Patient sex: F
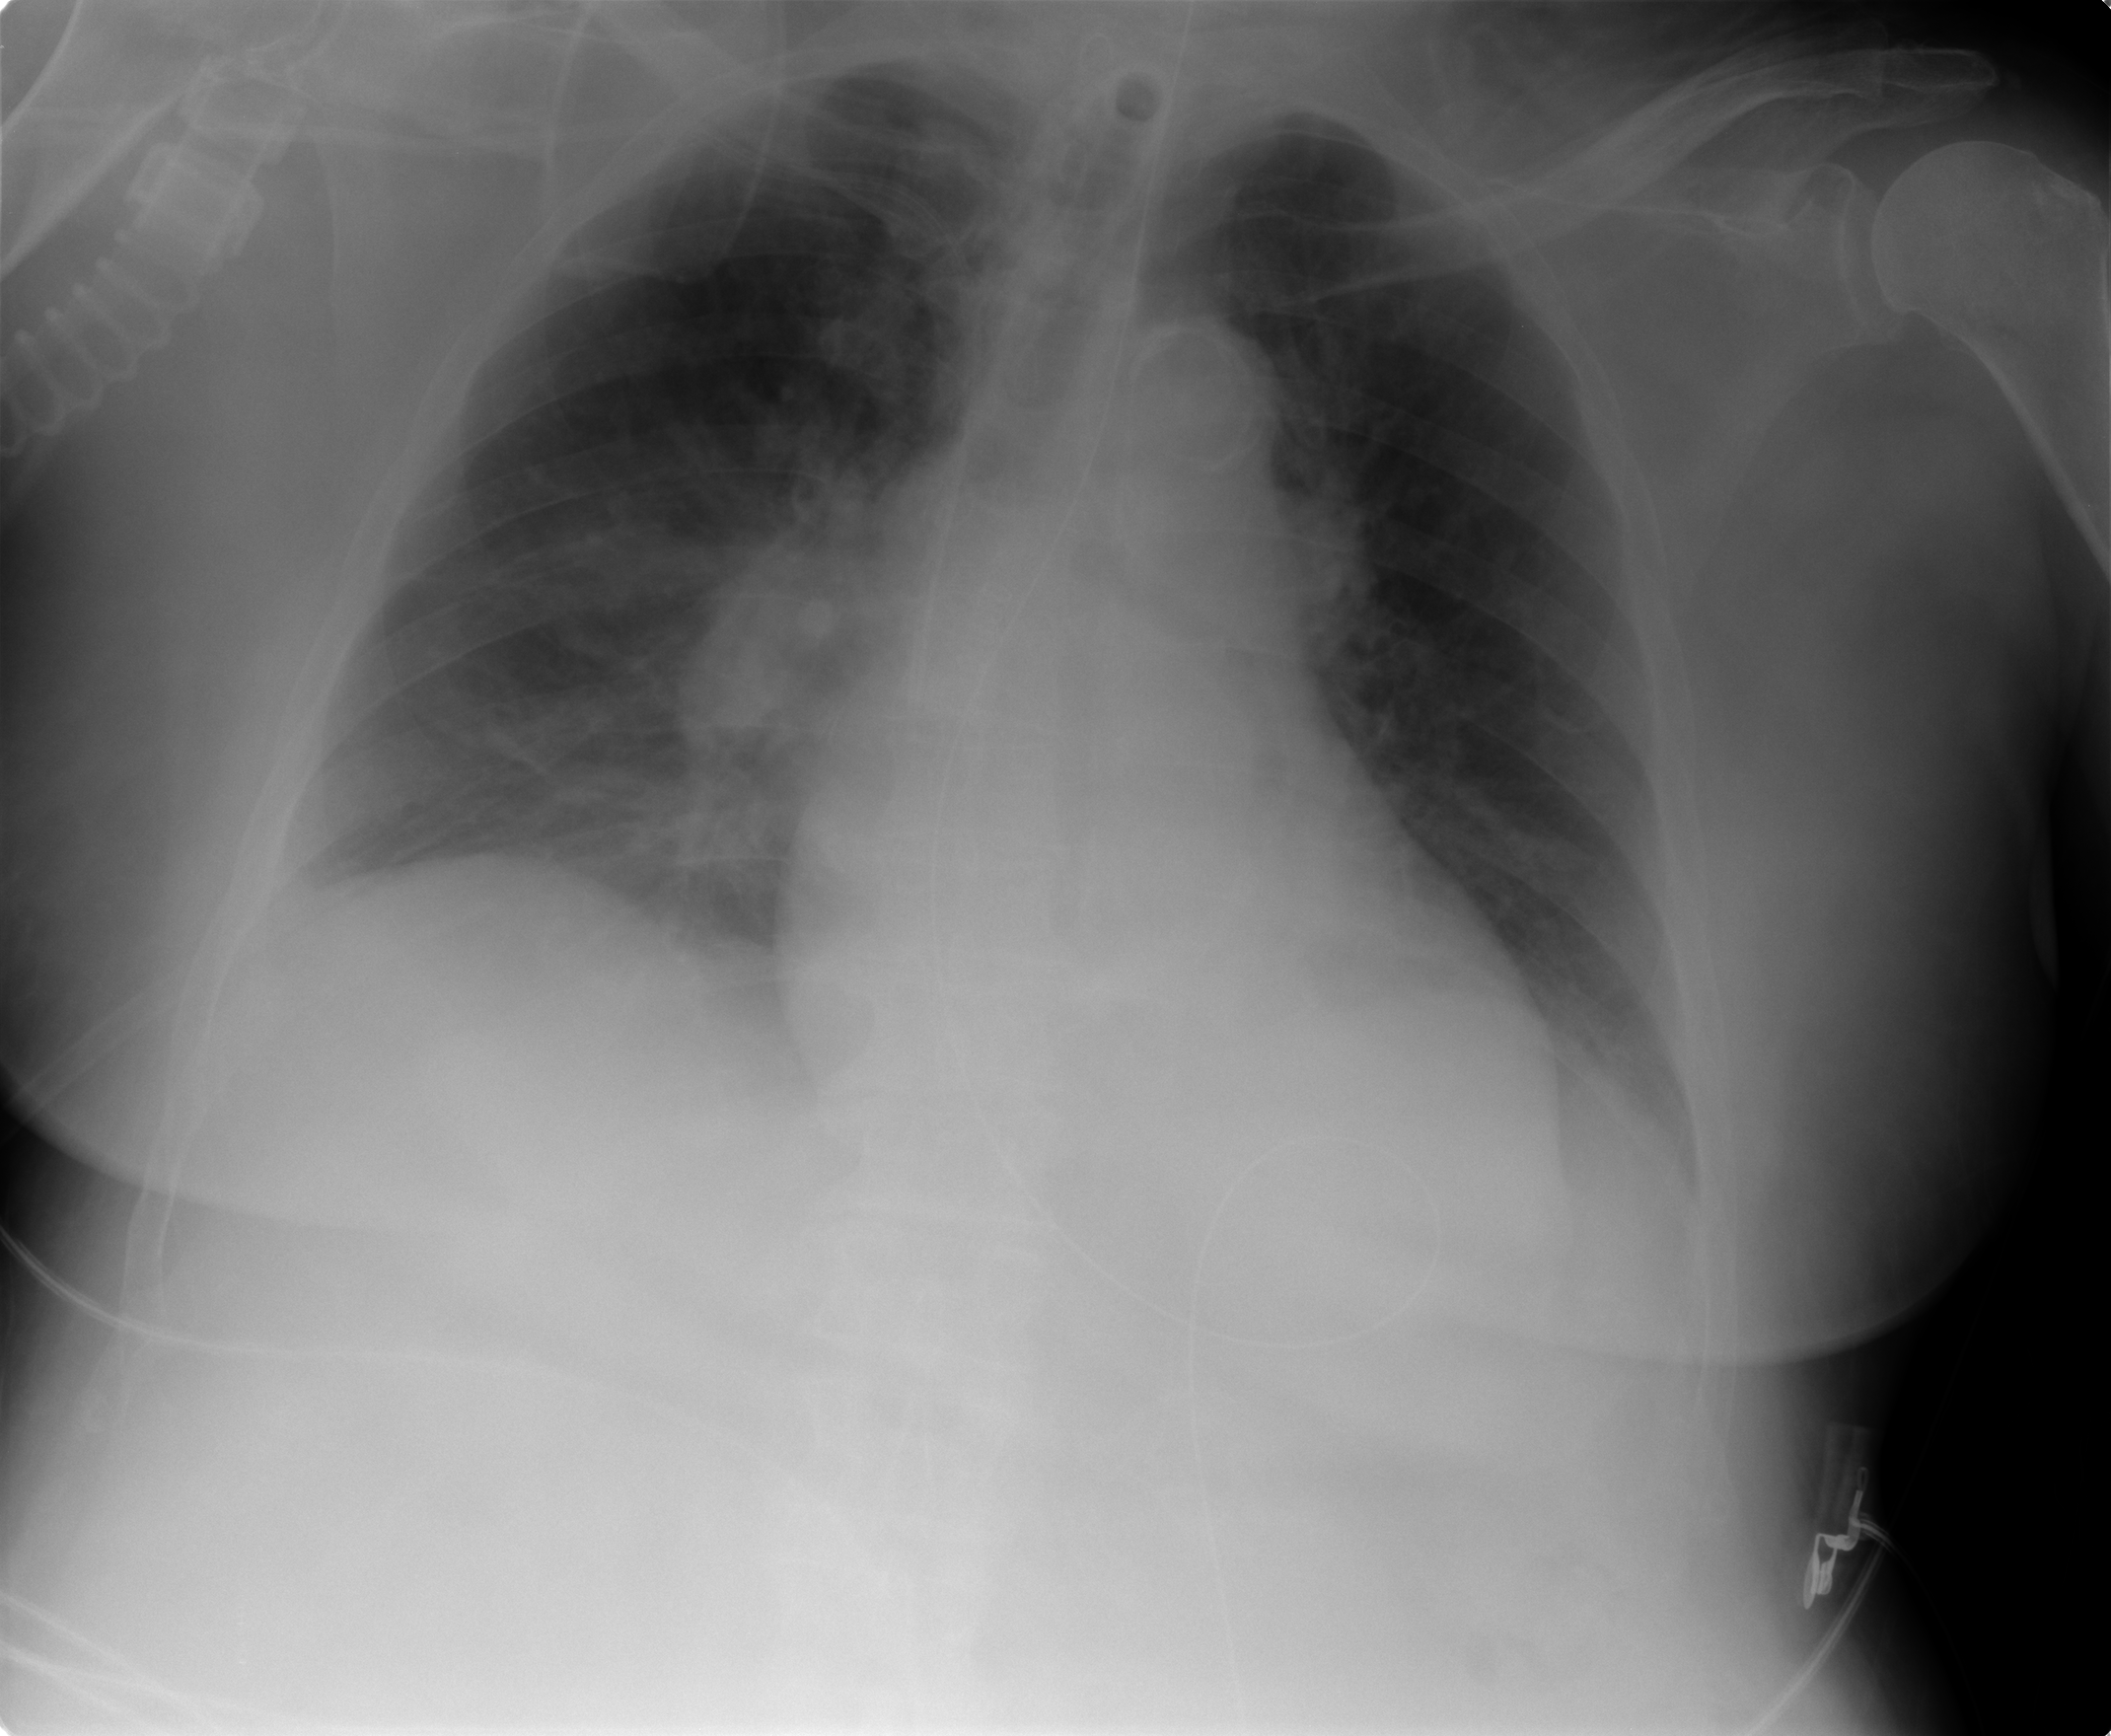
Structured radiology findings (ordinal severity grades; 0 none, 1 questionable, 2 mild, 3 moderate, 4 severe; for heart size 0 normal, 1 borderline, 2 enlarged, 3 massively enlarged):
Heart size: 0
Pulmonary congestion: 2
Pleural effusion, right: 1
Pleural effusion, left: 0
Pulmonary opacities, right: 1
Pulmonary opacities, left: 0
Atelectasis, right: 2
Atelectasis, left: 1